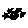
Label: moon